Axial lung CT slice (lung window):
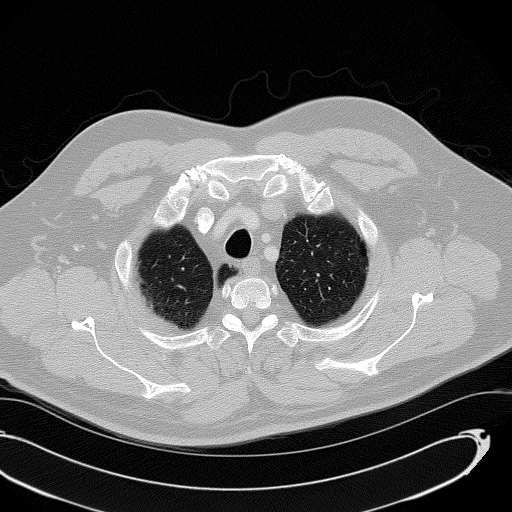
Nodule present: no